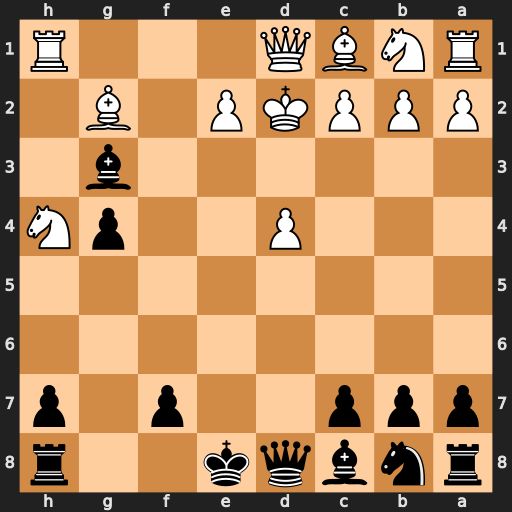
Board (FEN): rnbqk2r/ppp2p1p/8/8/3P2pN/6b1/PPPKP1B1/RNBQ3R
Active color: b
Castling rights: kq
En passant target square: -
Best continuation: Qxd4#